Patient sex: M
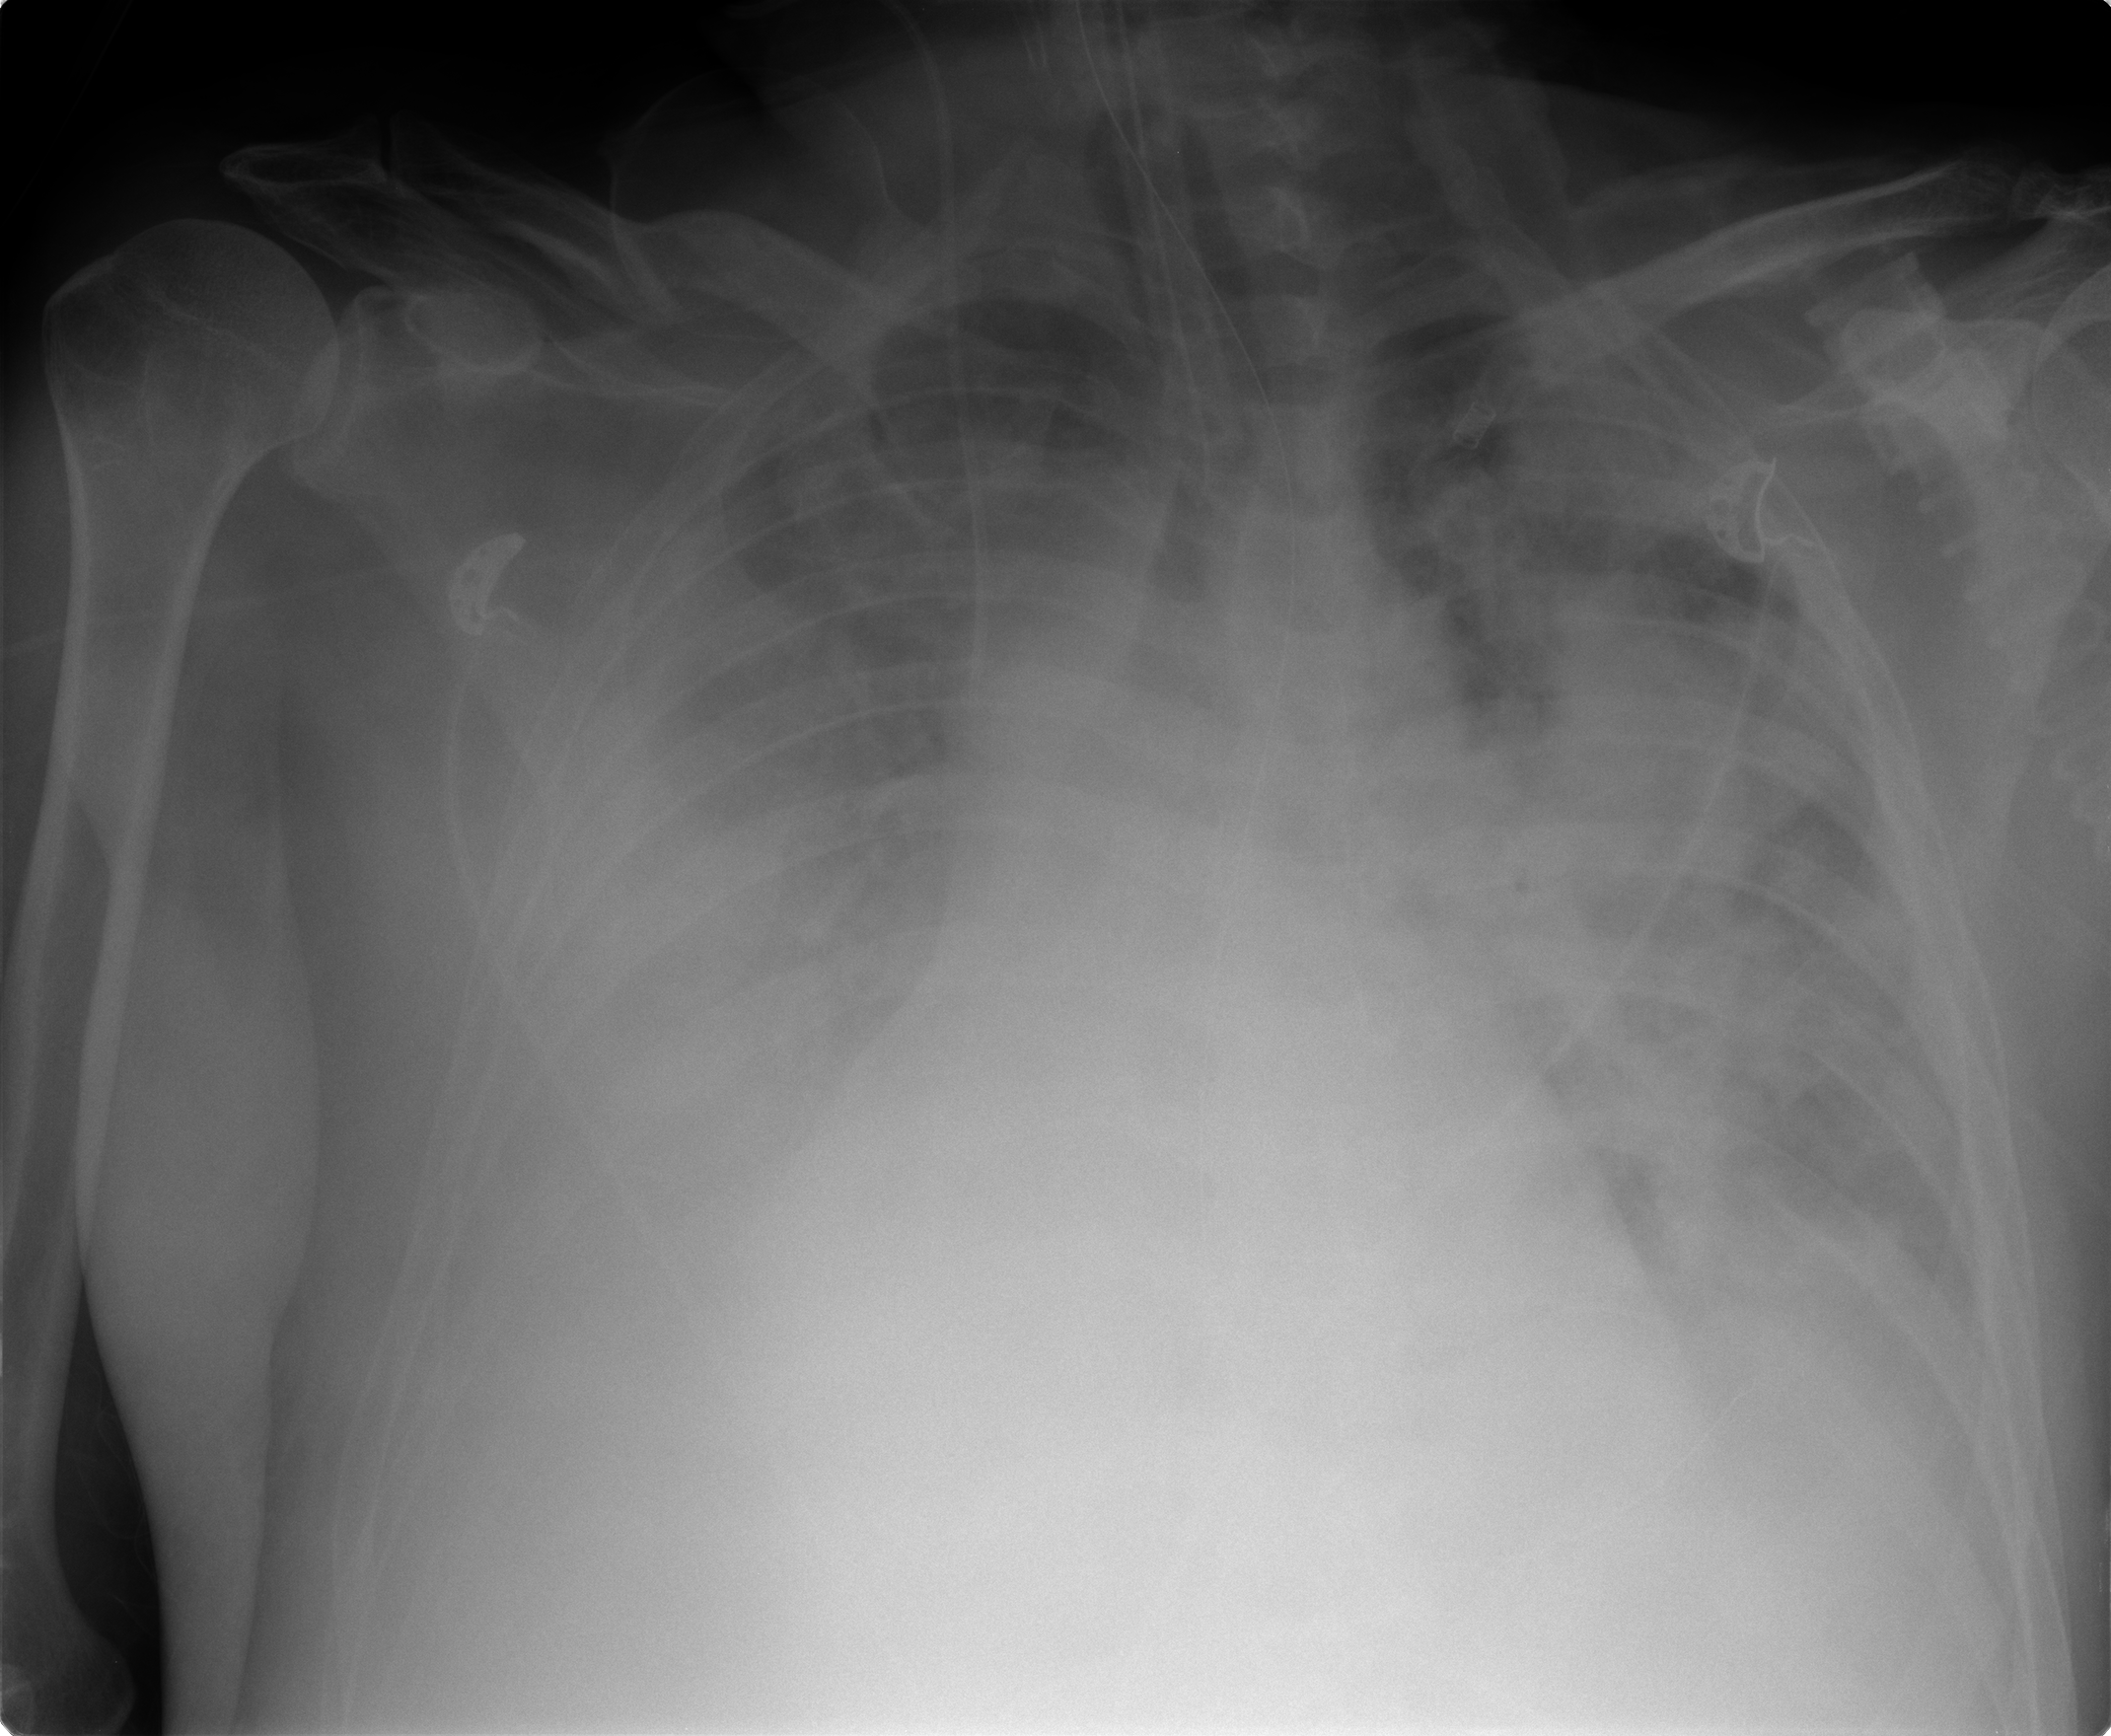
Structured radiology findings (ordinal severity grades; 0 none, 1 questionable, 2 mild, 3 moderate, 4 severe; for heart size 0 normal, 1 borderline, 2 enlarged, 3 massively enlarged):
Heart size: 0
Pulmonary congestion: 3
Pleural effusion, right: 3
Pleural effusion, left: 2
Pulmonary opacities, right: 3
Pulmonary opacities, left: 3
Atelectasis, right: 3
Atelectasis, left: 2